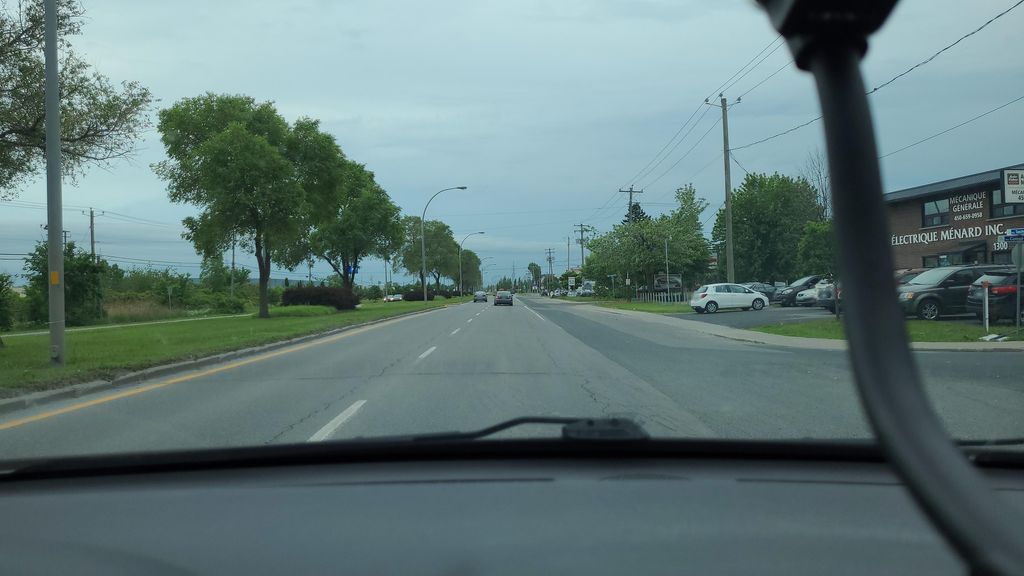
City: montreal